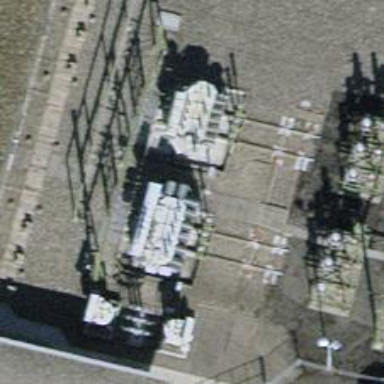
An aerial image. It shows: Outdoor transformer.